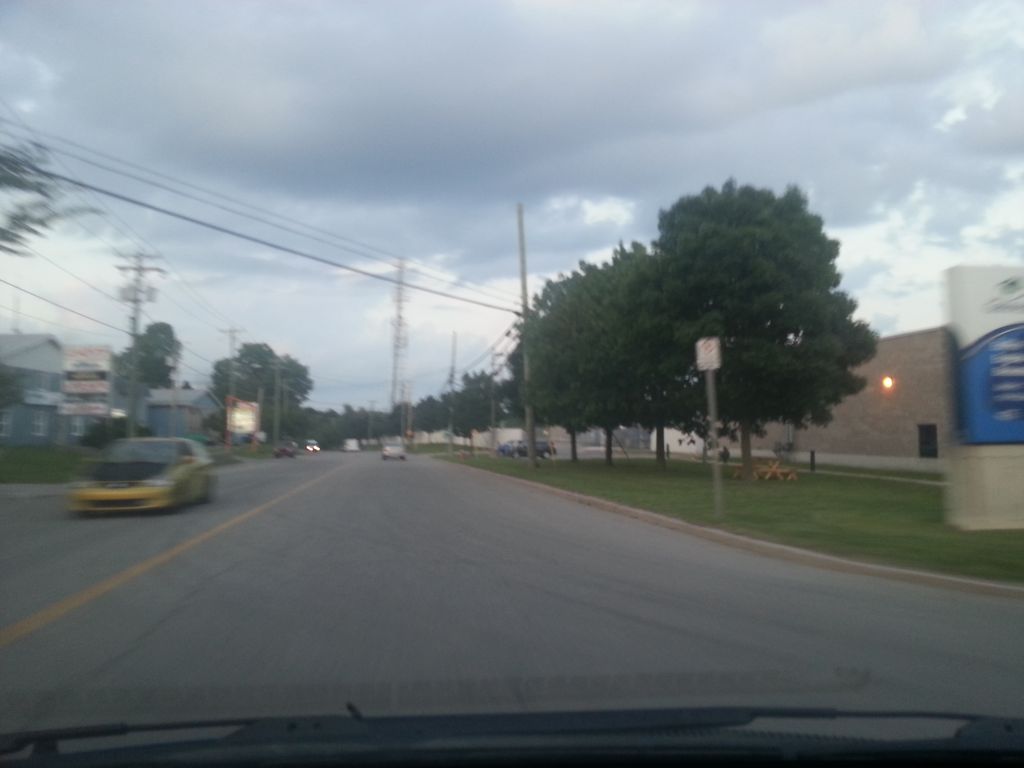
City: ottawa-gatineau